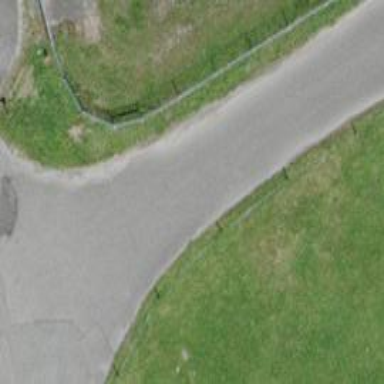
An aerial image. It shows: Asphalt service road.